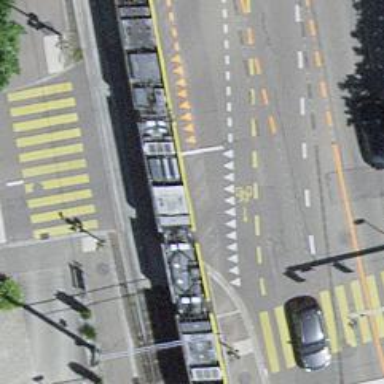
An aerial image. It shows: Level crossing with lights on the railway.